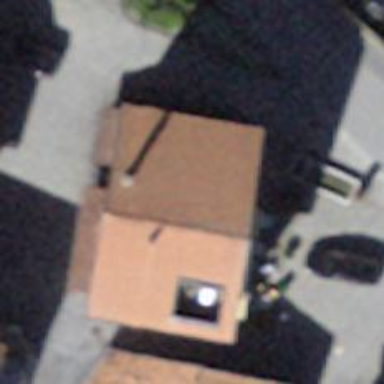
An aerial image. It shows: Restaurant with guest house nearby.